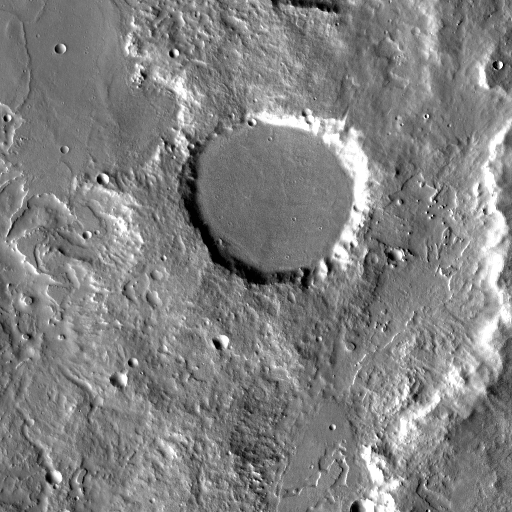
Crater classes present: Background, Other, Secondary